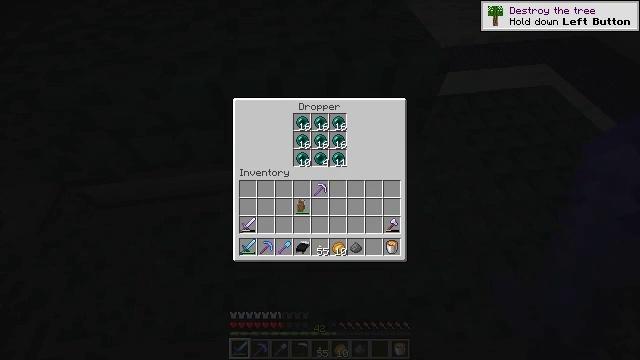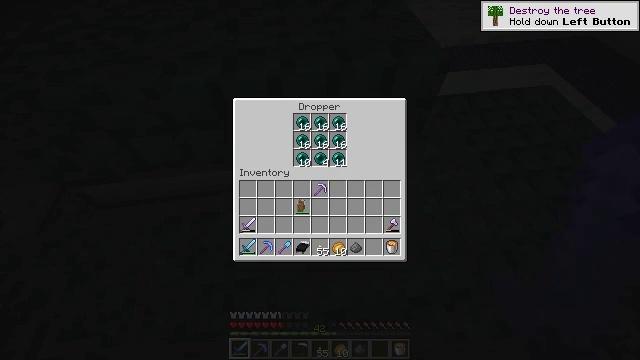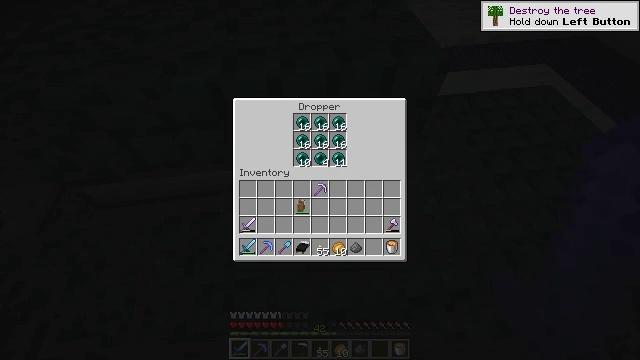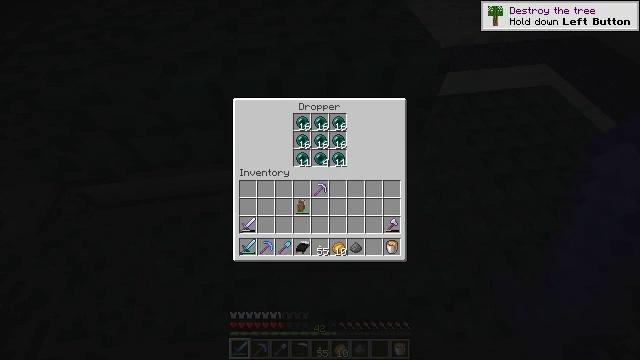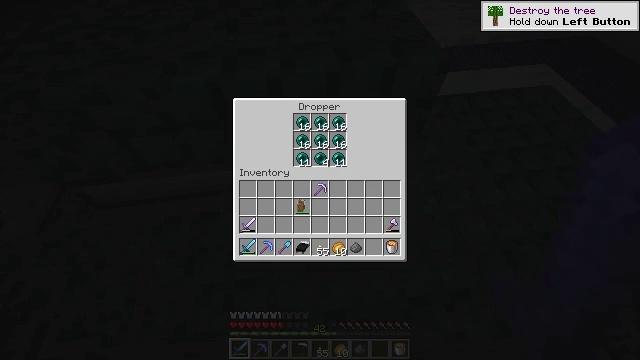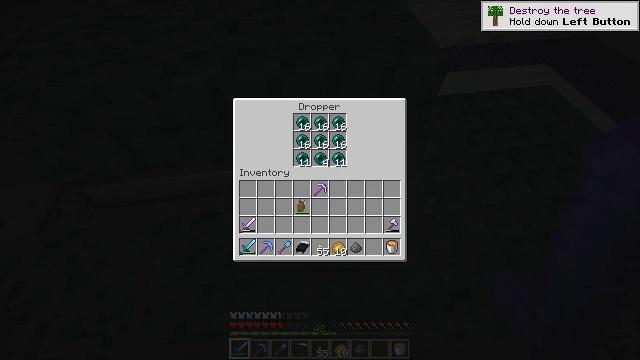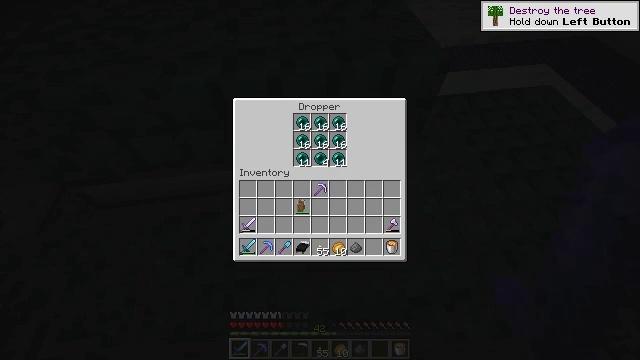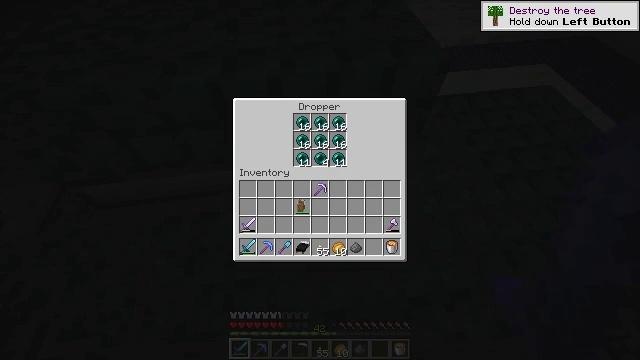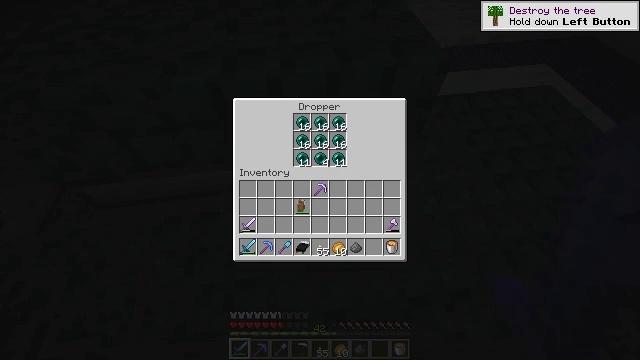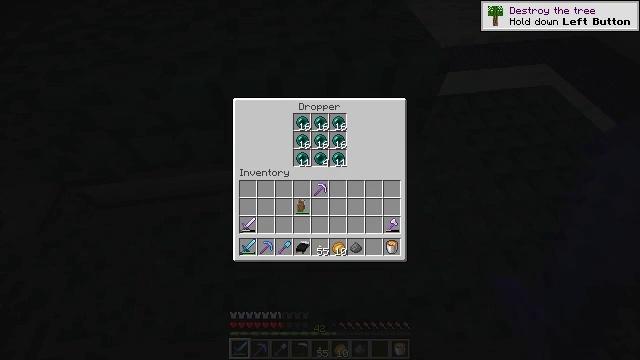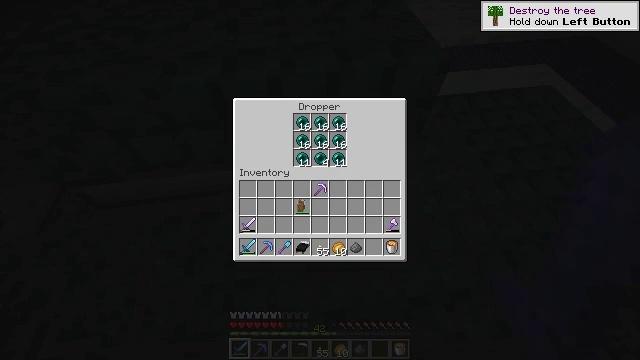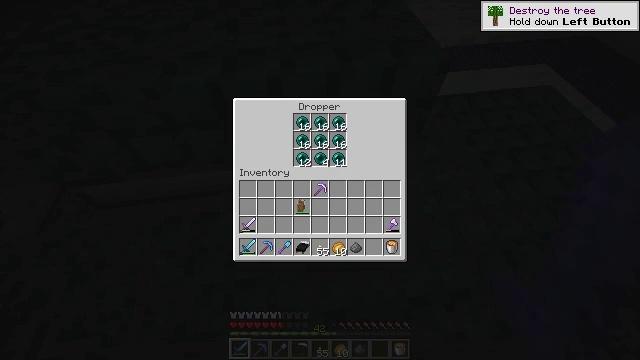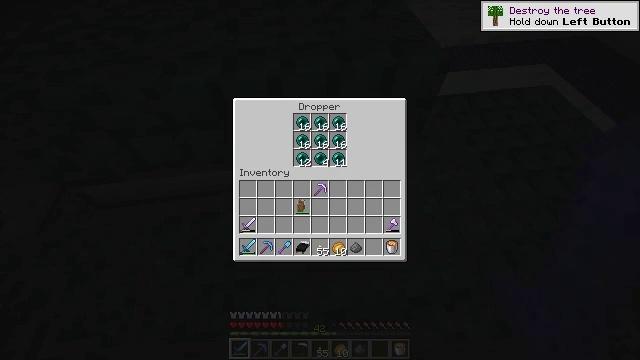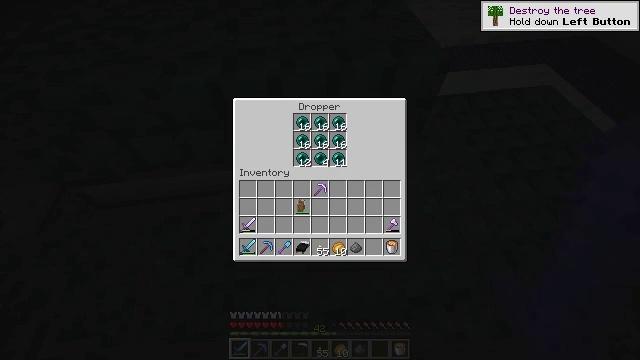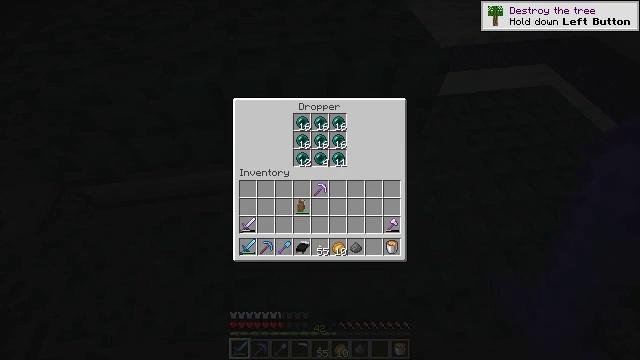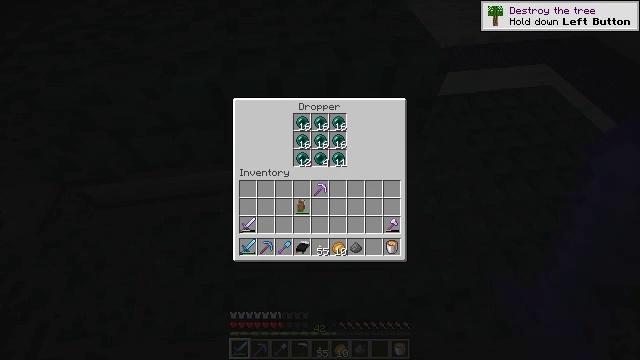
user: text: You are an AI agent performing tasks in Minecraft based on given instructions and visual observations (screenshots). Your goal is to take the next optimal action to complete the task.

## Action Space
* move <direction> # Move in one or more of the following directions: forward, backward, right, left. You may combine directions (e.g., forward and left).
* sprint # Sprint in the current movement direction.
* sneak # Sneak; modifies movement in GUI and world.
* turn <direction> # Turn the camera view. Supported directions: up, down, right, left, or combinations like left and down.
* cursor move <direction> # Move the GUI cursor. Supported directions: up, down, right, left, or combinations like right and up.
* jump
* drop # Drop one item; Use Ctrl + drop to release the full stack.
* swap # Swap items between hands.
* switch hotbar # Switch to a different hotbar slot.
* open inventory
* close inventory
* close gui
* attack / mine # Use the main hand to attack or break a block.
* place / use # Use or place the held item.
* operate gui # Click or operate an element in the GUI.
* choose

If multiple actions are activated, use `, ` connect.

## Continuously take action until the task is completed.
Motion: motion action
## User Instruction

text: Defeat an enderman.
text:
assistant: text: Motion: no_op
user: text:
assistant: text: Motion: no_op
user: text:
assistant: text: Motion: no_op
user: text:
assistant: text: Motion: no_op
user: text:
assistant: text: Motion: no_op
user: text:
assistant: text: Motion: no_op
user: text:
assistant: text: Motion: no_op
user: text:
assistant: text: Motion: no_op
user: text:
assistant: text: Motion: no_op
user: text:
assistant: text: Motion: no_op
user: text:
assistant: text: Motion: no_op
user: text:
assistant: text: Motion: no_op
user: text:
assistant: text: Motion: no_op
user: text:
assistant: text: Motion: no_op
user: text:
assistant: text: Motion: no_op
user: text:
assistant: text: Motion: no_op
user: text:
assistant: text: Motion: no_op
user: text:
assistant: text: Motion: no_op
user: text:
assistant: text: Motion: no_op
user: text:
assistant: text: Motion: no_op
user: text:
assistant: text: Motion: no_op
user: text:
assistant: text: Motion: no_op
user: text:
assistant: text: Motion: no_op
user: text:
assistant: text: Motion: sneak
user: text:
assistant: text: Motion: sneak
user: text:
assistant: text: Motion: sneak
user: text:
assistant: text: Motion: sneak
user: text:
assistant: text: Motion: sneak
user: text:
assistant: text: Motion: sneak
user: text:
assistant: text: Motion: sneak